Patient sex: F
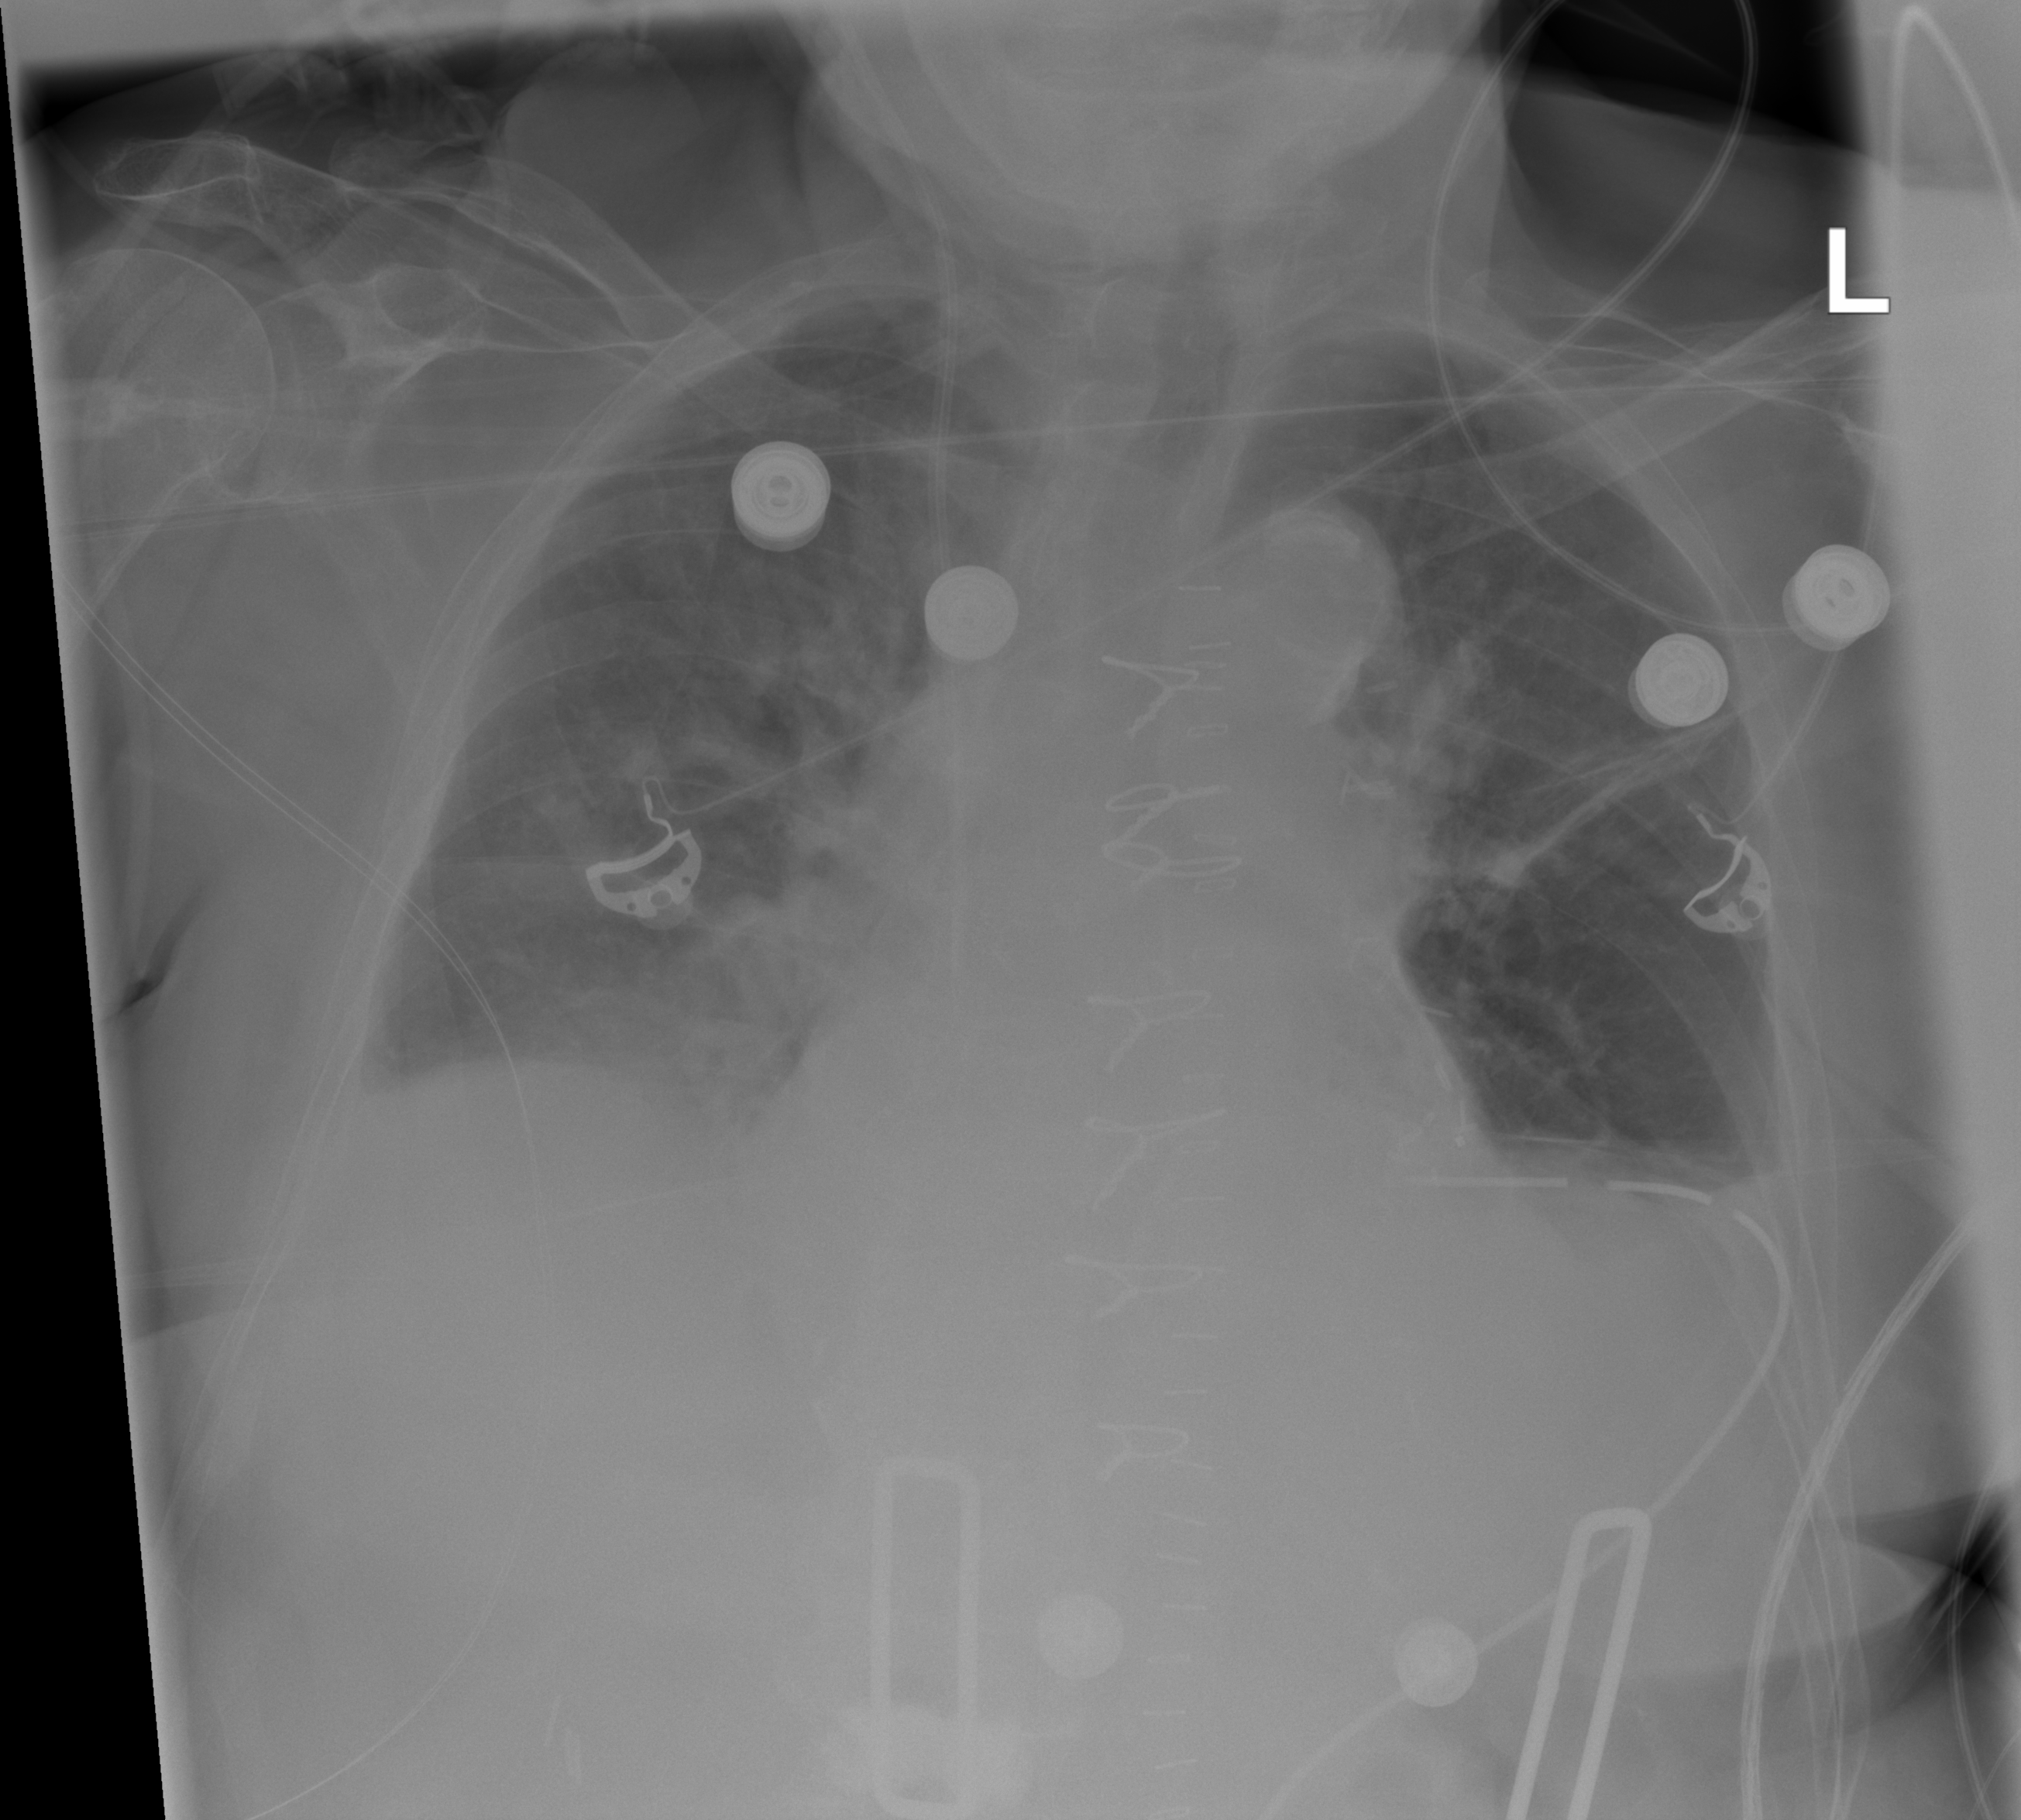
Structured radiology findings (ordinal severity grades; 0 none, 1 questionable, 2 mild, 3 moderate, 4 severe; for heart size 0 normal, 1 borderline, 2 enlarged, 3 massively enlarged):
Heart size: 2
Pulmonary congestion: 0
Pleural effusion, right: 2
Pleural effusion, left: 2
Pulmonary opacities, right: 2
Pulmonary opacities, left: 0
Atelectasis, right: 2
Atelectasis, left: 2